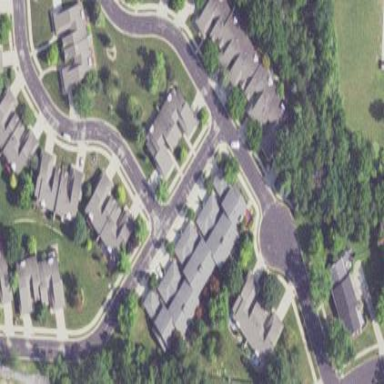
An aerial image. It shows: Residential building.